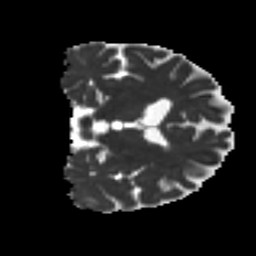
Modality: MD
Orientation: coronal
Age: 71
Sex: male
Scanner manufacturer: ge
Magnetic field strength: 3 T
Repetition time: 7.8 s
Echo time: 0.0606 s